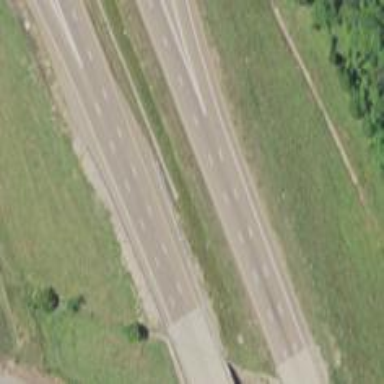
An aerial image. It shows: View of motorway.